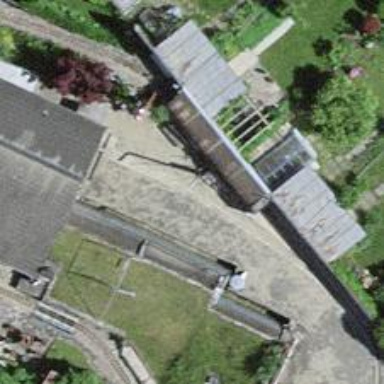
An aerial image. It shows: Miniature railway in service yard.